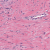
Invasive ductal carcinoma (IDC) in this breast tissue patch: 0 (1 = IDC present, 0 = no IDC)